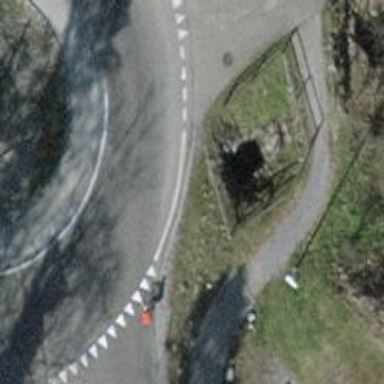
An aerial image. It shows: Tunnel.